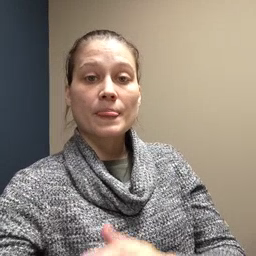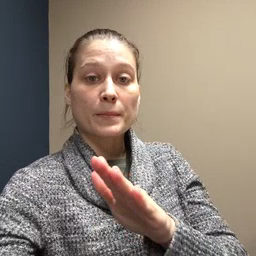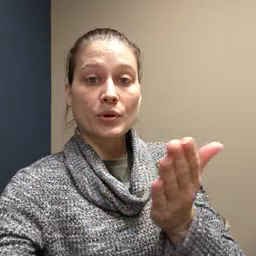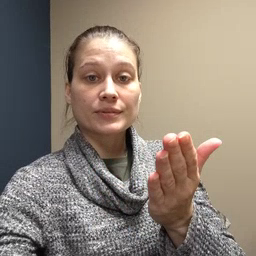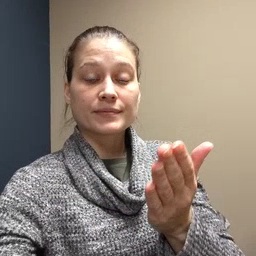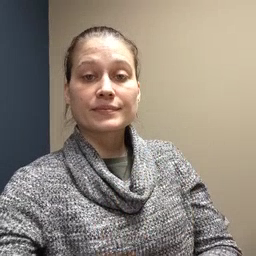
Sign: book